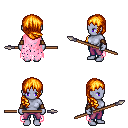
a pixel art fantasy rpg character, female body template, dark elf, purple skin, pink tattered cape, magenta pants, light blonde right-swept hairstyle, leather bracers, spear, four views (front, back, left, right), 2x2 character sprite sheet, small pixel art, hard edges, no anti-aliasing